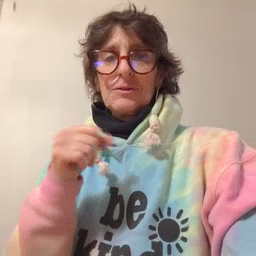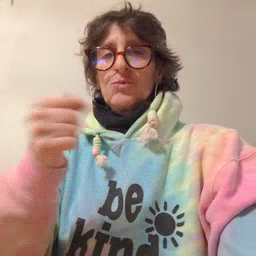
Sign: drawer